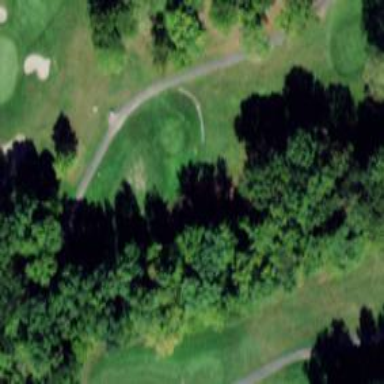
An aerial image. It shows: Golf fairway surrounded by grass.